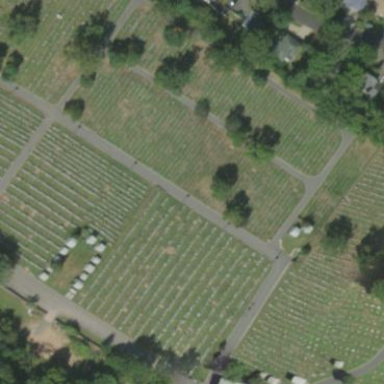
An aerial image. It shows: Cemetery.